Question: Here is what I have based on <URL>. The code currently allows the user to select a cell but I cannot distinguish cell is selected or execute any code in response to the selection. In summary, how can I execute code based on the selected cell's name and execute on click. The cell currently highlights in blue where clicked, but I want to identify it and act accordingly based on that selection. Note: I am not looking to select the cell in editing mode. Also, how can I programmatically select a cell without click?
'''
struct OtherView: View {
@State var list: [String]
@State var selectKeeper = Set<String>()
var body: some View {
NavigationView {
List(list, id: \.self, selection: $selectKeeper) { item in
Text(item)
}
}
}
}
'''
Here is a gif demoing the selection

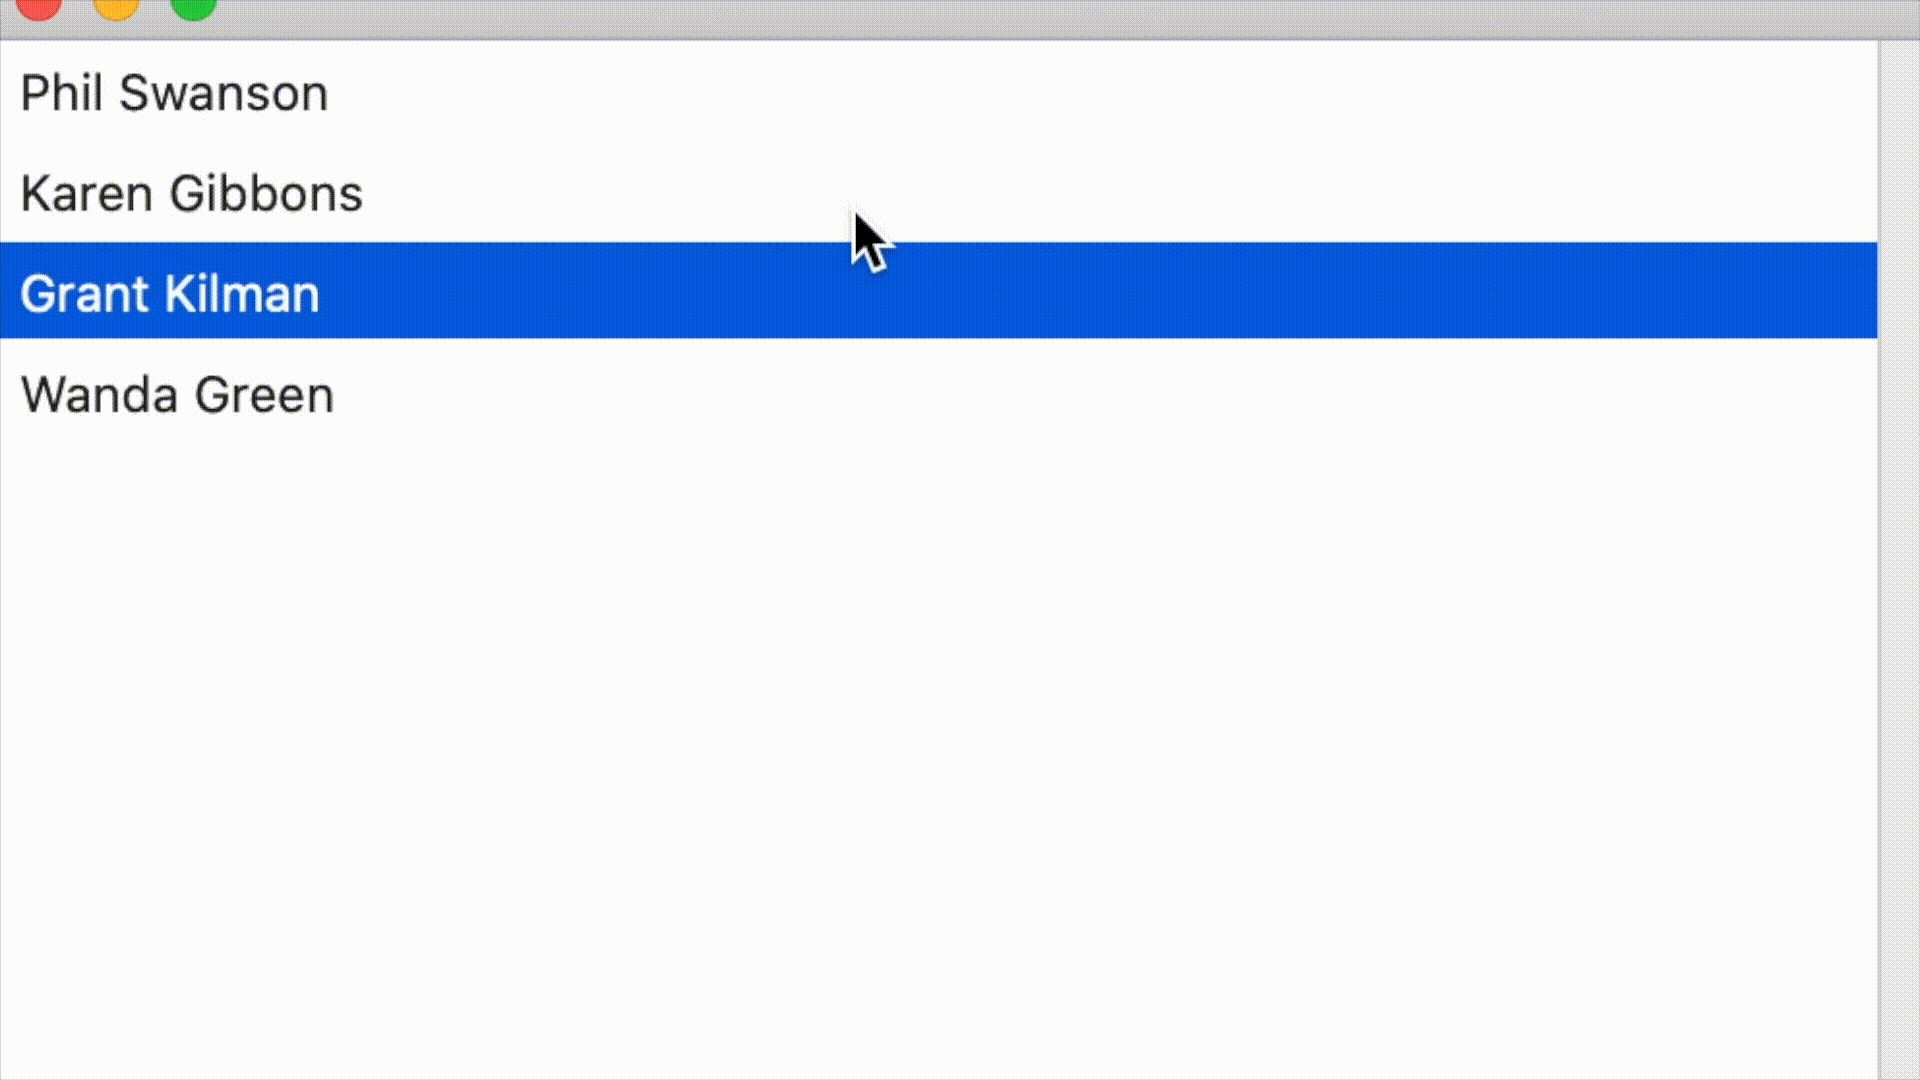
Answer: I found a workaround, but the text itself has to be clicked- clicking the cell does nothing:
'''
struct OtherView: View {
@State var list: [String]
@State var selectKeeper = Set<String>()
var body: some View {
NavigationView {
List(list, id: \.self, selection: $selectKeeper) { item in
Text(item)
.onTapGesture {
print(item)
}
}
}
}
}
'''